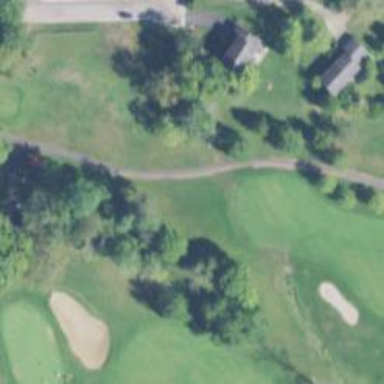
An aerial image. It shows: Golf cartpath that is also road path.